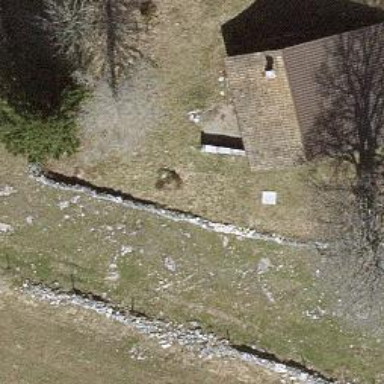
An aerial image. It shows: Wall is shown in the image.